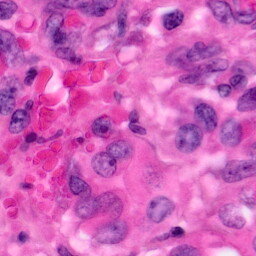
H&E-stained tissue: Pancreatic